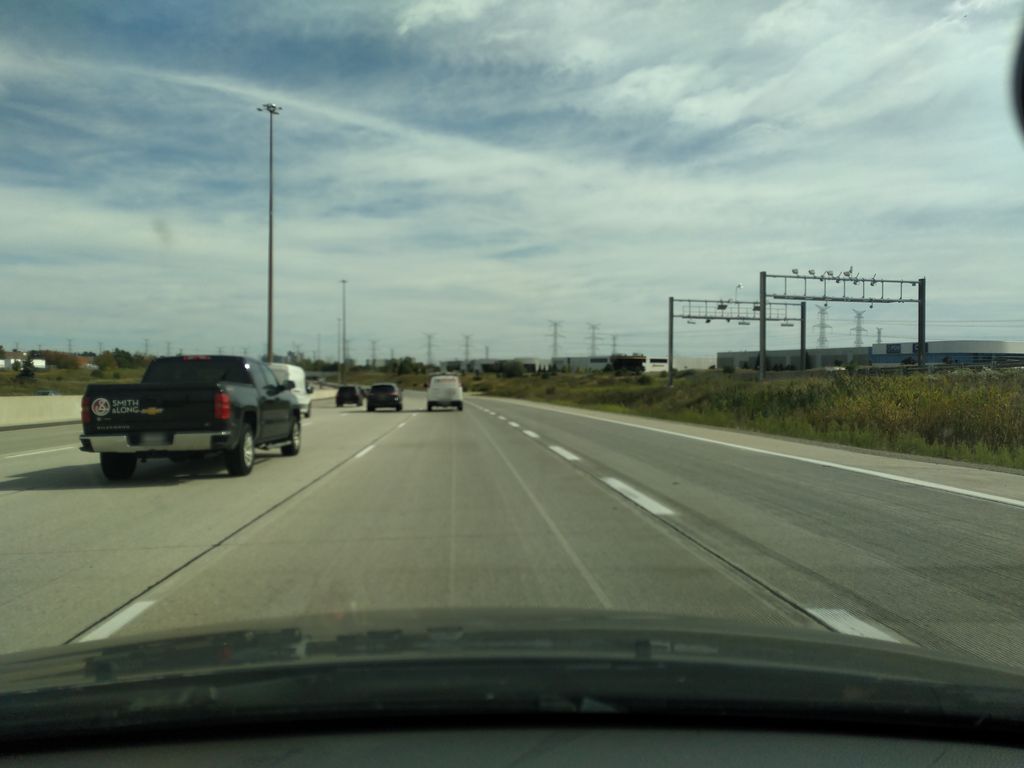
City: toronto